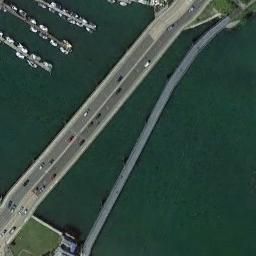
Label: bridge